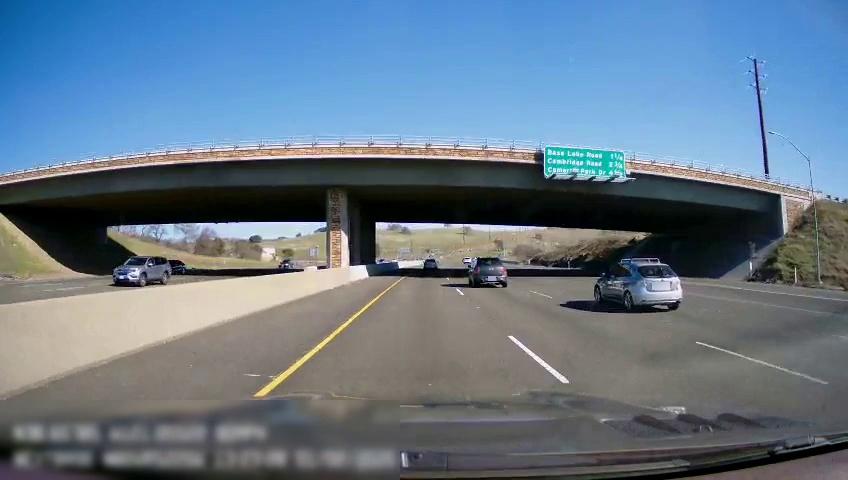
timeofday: Day
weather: Sunny
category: Drivable Space
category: Drivable Space
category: Vehicles | Car
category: Vehicles | SUV
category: Vehicles | Car
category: Vehicles | Car
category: Vehicles | Car
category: Vehicles | SUV
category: Lanes | Current Lane
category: Lanes | Current Lane
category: Lanes | Alternate Lane
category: Lanes | Alternate Lane
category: Lanes | Opposite Lane
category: Traffic | Signs